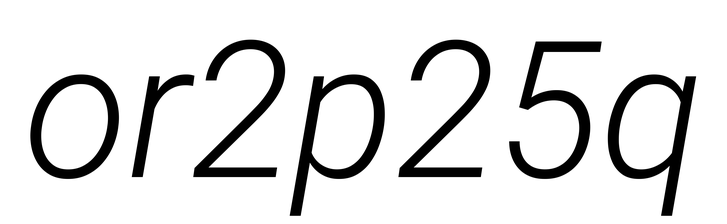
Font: Roboto-Italic_Light_Italic